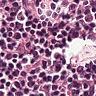
Metastatic tissue present: no